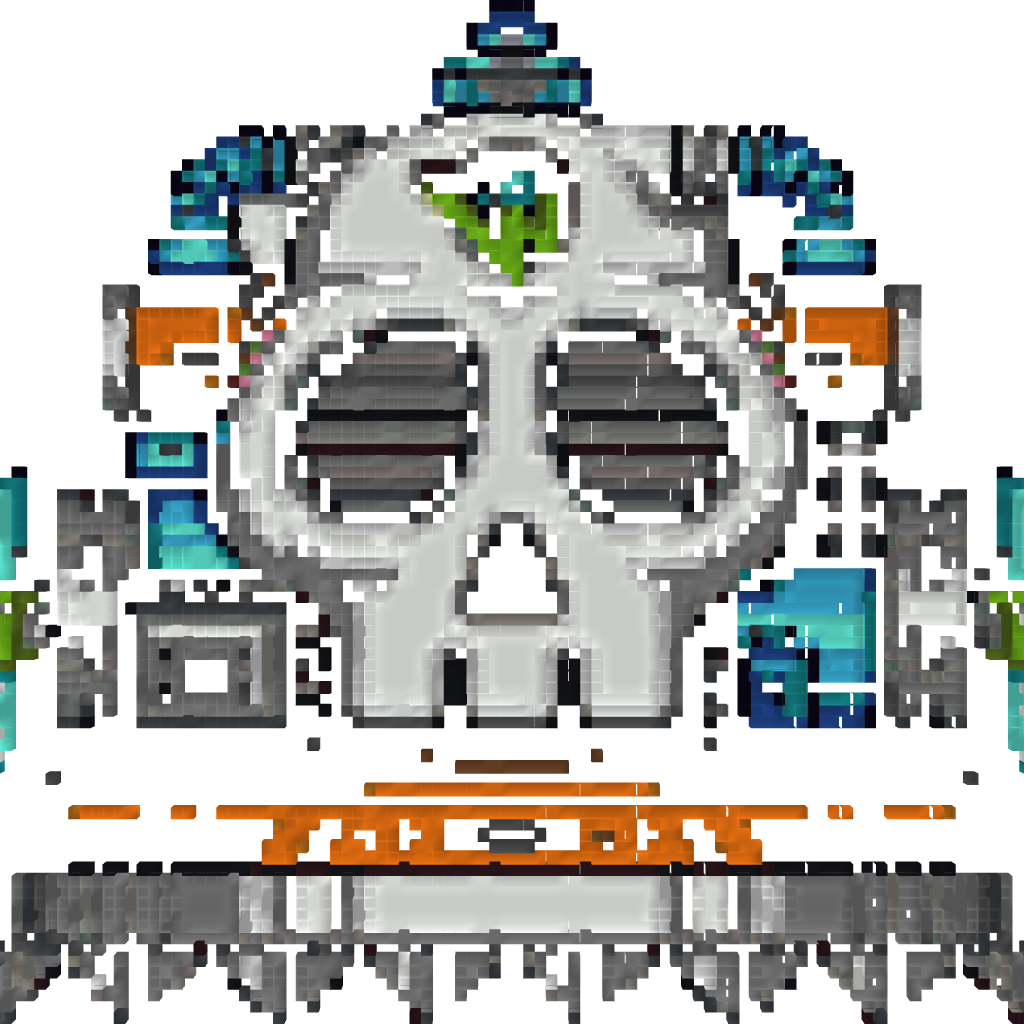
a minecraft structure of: Wily Machine #6 (ErnieCIII)